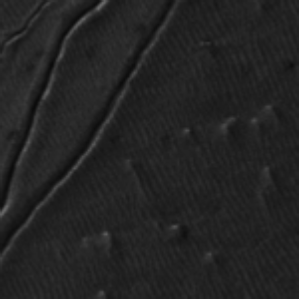
Label: frost